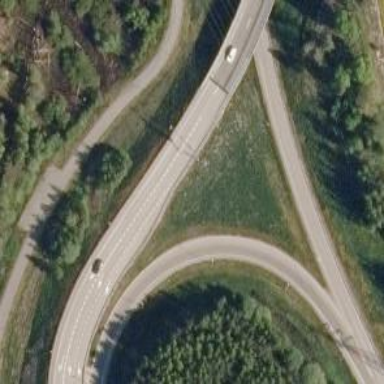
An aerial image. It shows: Trunk link road with asphalt surface.